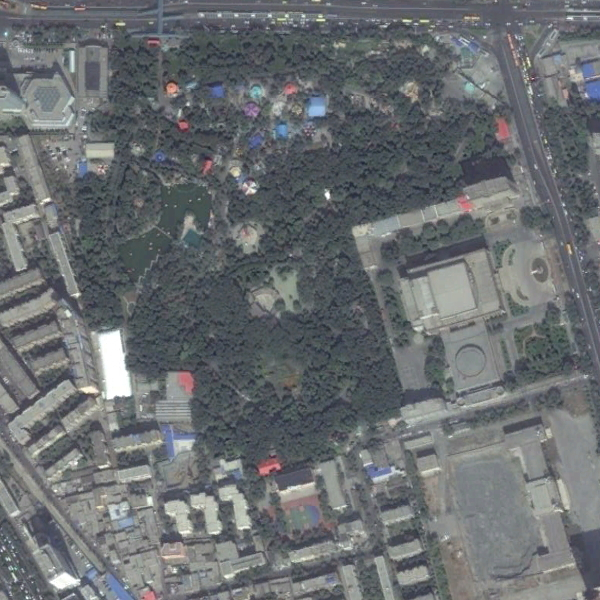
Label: Park